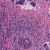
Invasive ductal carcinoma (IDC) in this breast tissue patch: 1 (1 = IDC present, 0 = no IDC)